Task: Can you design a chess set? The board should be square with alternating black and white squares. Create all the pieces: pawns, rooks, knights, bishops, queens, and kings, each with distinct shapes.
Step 3379:
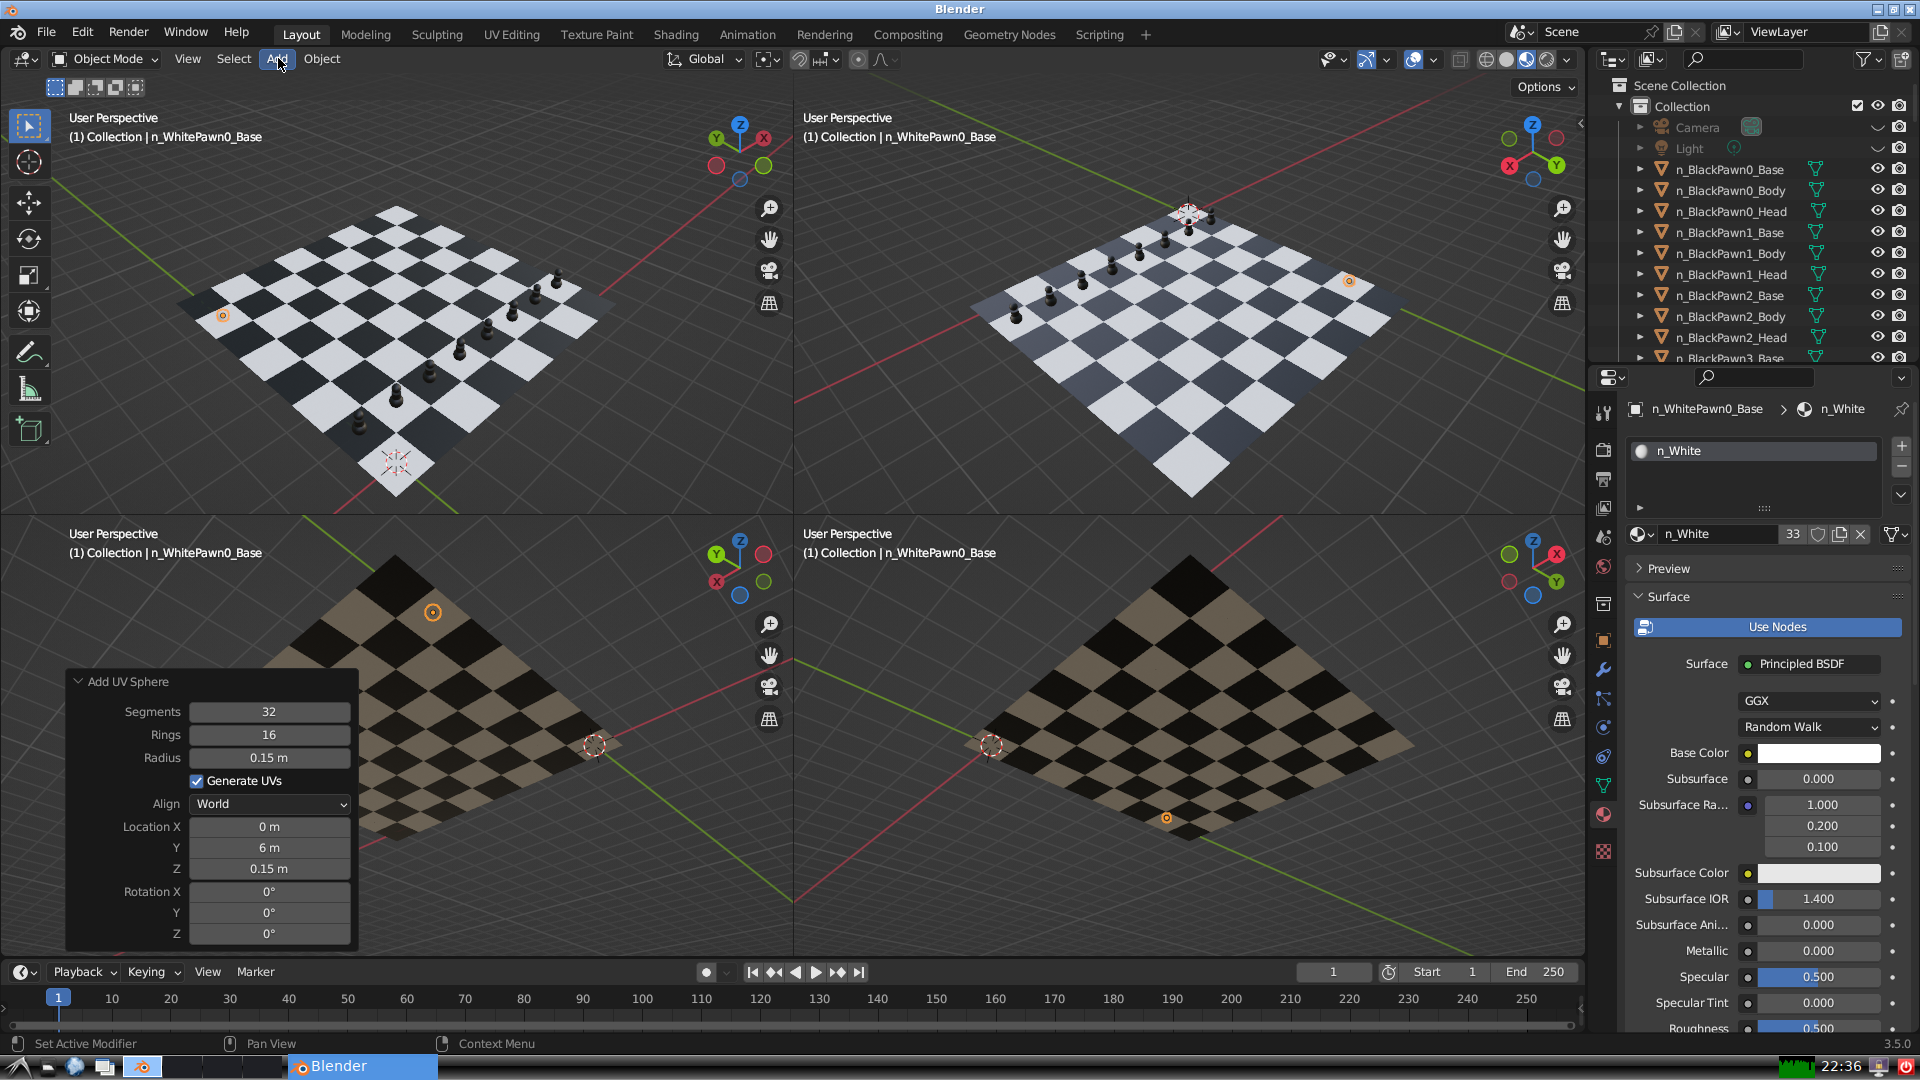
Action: click: no